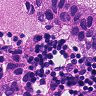
Metastatic tissue present: yes